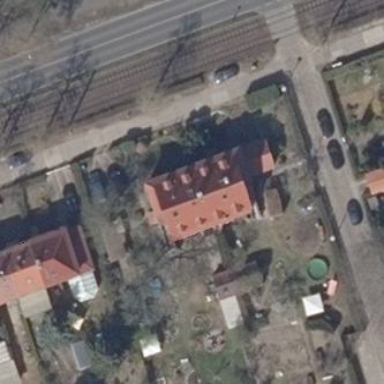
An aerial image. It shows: Semidetached house with gabled roof.